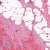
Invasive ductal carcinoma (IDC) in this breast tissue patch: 0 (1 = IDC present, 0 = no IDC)